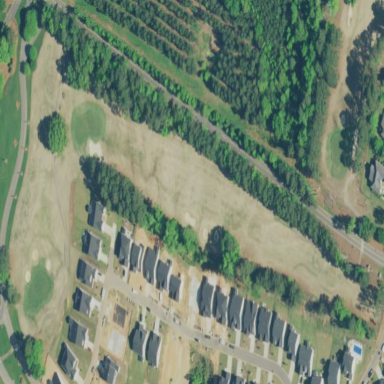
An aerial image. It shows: Golf course surrounded by greenery.